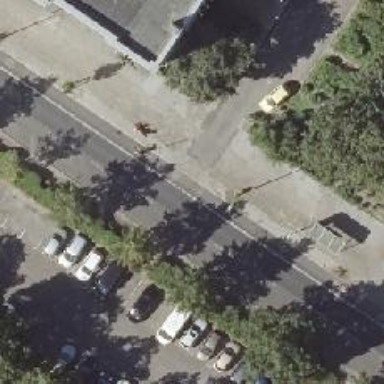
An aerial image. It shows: Unmarked crossing on footway.